Question: Game Rule: Clicking a light toggles itself and its adjacent (up, down, left, right) lights. What is the minimum number of clicks required to turn off all the lights?
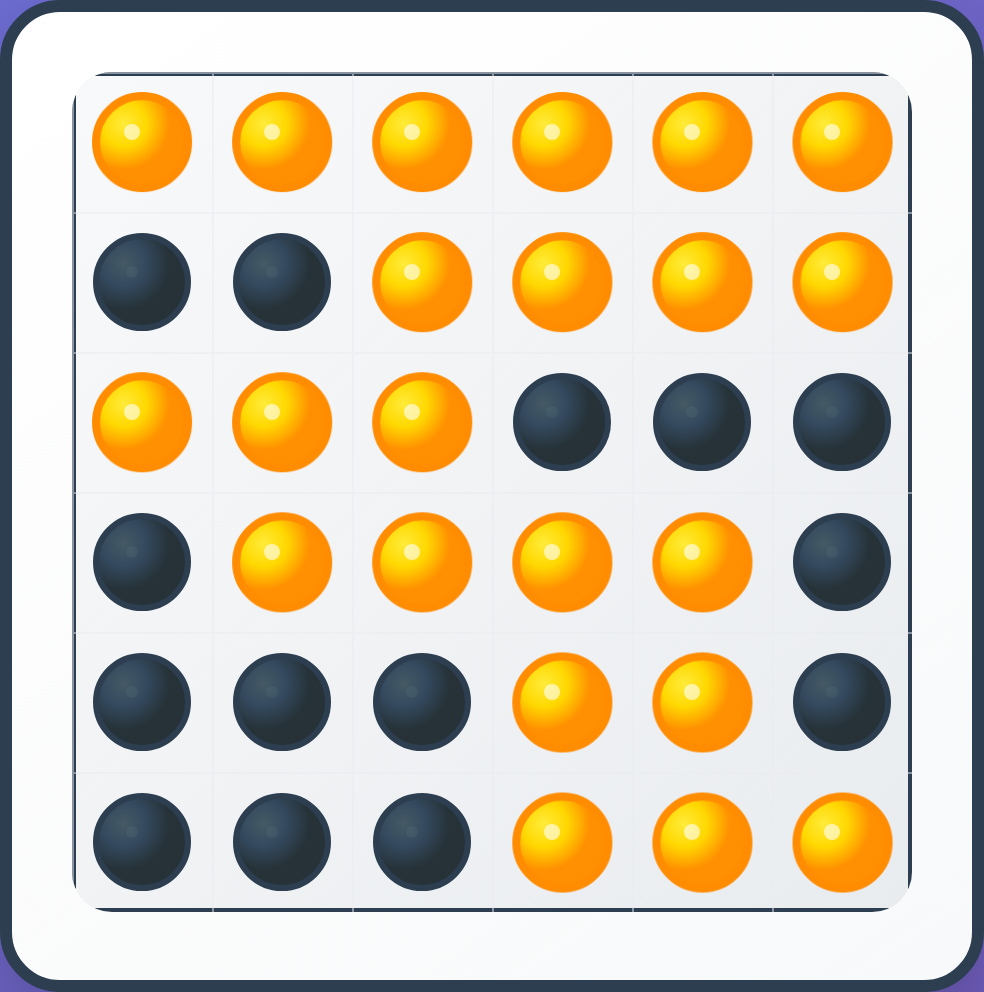
Answer: 6